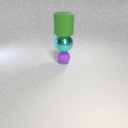
large green rubber cylinder above large cyan metal sphere